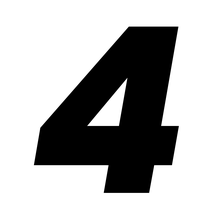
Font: Poppins-ExtraBoldItalic